Question: I am attempting to split a closed path to sub-paths, the image is of a tree and I want to be able to easily manipulate branches by dividing them from the path between two nodes and then recombining later.I have tried "Break apart" and "Cut Path" but neither work predictably (annoyingly, it worked for one branch but can't get to to work for others!).
Ideally, I want to cut the path at the base of a branch by selecting the nodes on either side at the base of the branch so that I can rotate and translate that branch independently.

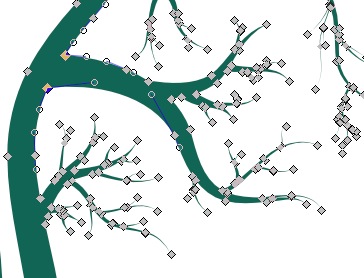
Answer: Try this:
1. Select the two nodes at each side of the base of the branch (as shown in your image).
2. Use the "Break path at selected nodes"-button. It's located in the upper toolbar visible when you press F2.
3. Now you have two connected paths which you can separate using Path->"Break Apart".